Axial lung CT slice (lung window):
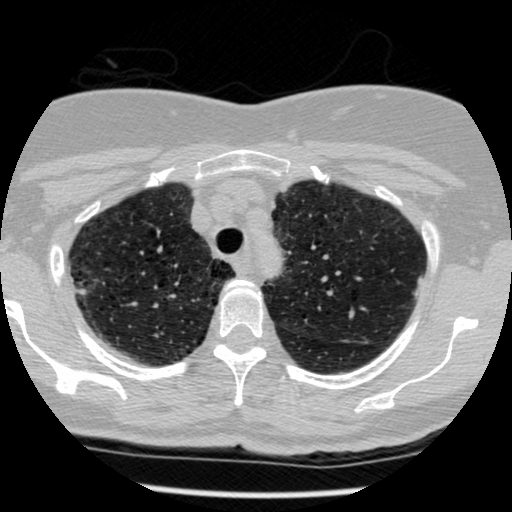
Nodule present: yes
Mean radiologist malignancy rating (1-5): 2